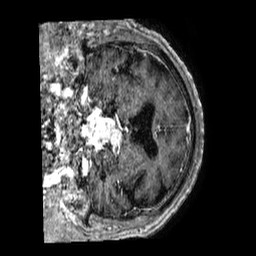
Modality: T1w
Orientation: coronal
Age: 72
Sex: male
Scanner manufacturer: philips
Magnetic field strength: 3 T
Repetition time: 0.006652 s
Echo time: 0.002979 s